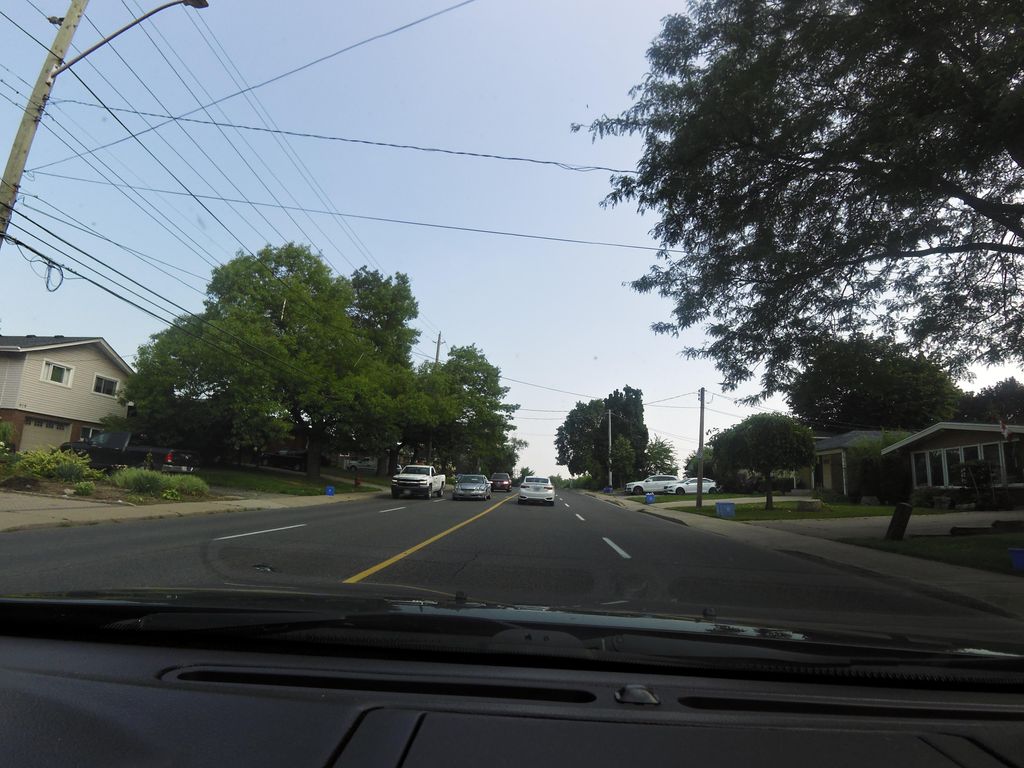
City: hamilton